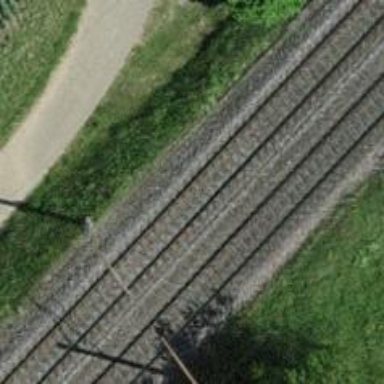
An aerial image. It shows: Bridge with electrified rail tracks and contact line.